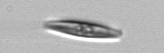
Label: pennate